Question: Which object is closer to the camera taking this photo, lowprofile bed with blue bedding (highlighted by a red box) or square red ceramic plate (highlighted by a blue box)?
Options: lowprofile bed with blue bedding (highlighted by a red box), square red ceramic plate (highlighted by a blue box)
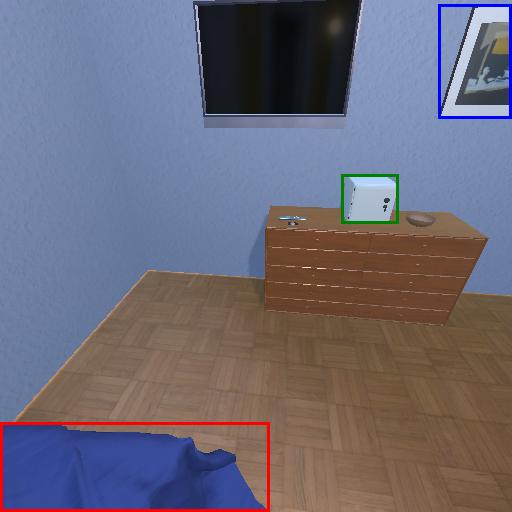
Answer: lowprofile bed with blue bedding (highlighted by a red box)